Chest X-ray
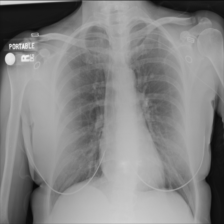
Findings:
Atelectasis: negative
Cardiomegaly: negative
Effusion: negative
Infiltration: negative
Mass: negative
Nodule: positive
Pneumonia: negative
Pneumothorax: negative
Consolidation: negative
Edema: negative
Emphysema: negative
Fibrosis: negative
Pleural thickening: negative
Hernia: negative